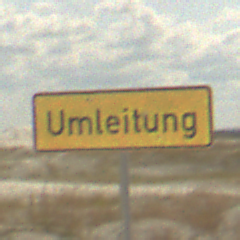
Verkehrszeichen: Umleitungsankuendigung
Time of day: Midday
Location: Outdoor (Beach)
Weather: PartlyCloudy
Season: NotSpecified
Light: Natural